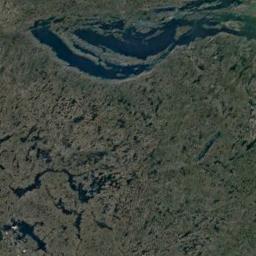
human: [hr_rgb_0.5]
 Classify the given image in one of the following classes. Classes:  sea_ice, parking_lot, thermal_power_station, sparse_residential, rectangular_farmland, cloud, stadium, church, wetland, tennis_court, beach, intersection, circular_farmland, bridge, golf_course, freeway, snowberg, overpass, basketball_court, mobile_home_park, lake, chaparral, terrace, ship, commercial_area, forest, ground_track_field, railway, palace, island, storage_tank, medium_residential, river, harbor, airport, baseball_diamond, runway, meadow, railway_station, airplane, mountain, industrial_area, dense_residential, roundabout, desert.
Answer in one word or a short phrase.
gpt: wetland